Interaction volume radius: 10 \u00c5
Interaction volume height: 10 \u00c5
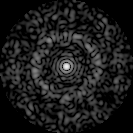
Disorder parameter: 0.8445